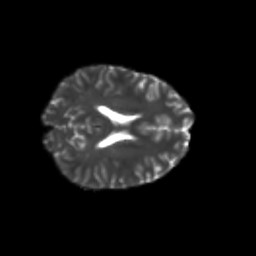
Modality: T2w
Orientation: axial
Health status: healthy
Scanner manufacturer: philips
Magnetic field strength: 3 T
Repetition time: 6.964 s
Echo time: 0.092 s